Field crop: maize
Growth stage: 2
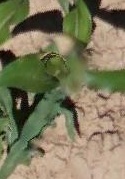
Species: maize